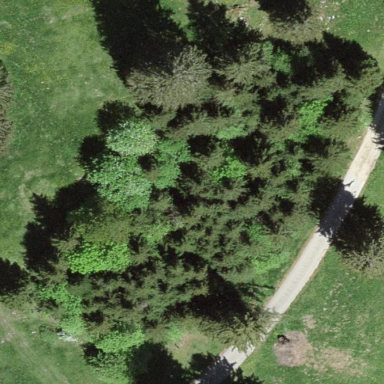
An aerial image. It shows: Beautiful woodland area.